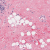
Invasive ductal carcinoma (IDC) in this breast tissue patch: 0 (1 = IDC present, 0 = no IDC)